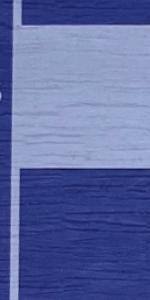
Label: Empty